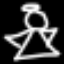
Label: angel